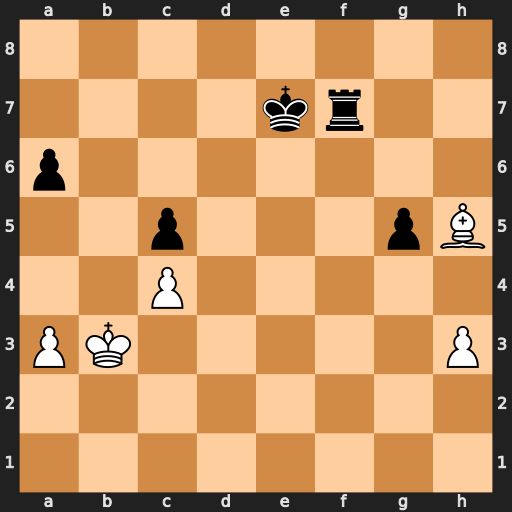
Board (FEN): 8/4kr2/p7/2p3pB/2P5/PK5P/8/8
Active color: w
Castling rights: -
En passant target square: -
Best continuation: Bxf7 Kxf7 Ka4 Kg6 Ka5 Kh5 Kb6 Kh4 Kxc5